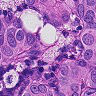
Metastatic tissue present: yes